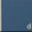
Piece: xx